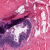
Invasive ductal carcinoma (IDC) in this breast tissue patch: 0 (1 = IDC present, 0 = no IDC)